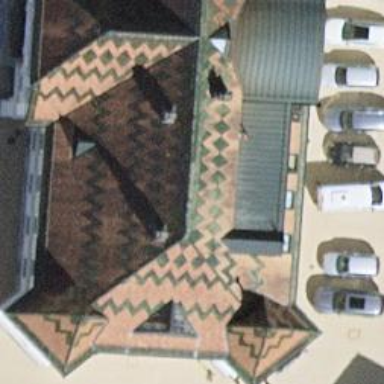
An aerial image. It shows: Building with ridged roof.